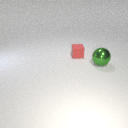
small red rubber cube to the left of large green metal sphere